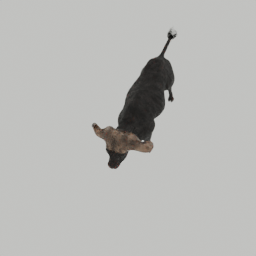
Label: animals